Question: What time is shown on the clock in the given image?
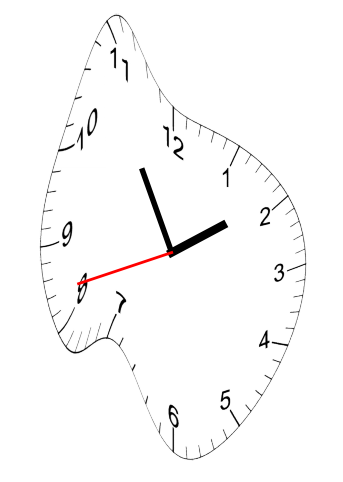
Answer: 01:54:42